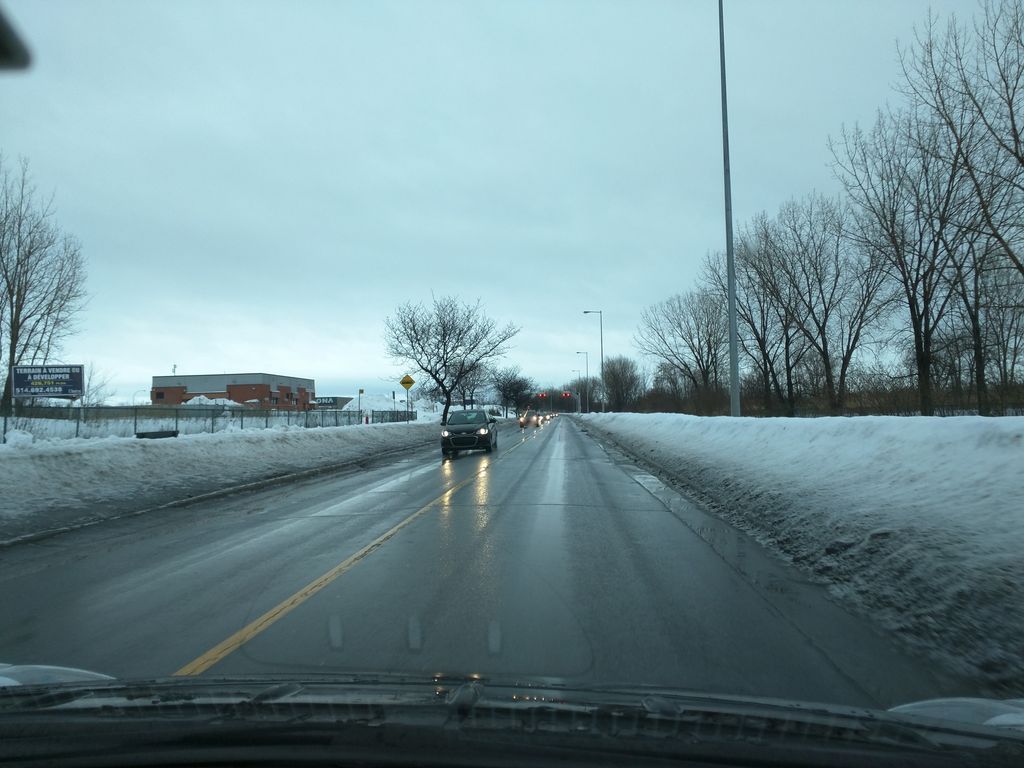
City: montreal